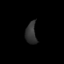
Tissue: prostate
Cell type: T cells
Senescence score: 0.3116
Nuclear area (px): 236
Mean DAPI intensity: 49.263